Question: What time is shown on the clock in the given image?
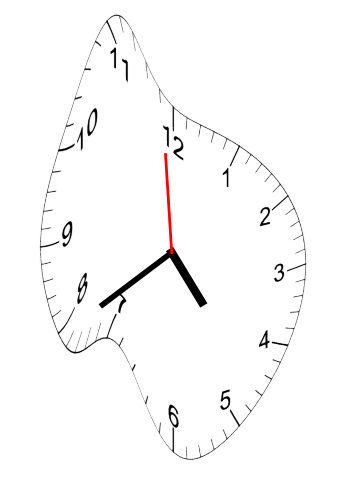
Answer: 04:38:59